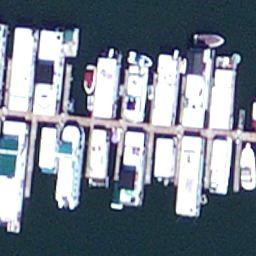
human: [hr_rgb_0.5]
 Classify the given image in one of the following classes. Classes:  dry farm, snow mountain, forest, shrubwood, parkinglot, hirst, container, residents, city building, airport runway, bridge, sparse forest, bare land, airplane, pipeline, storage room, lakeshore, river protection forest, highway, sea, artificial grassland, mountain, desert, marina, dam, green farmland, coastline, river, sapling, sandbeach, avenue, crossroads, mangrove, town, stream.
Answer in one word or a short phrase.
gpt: marina